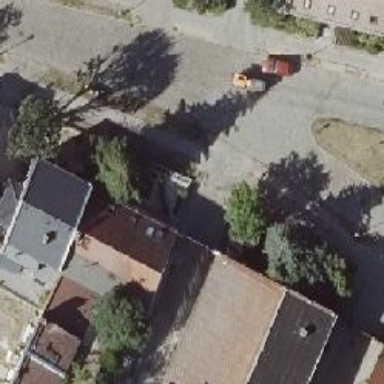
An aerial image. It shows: Driveway.